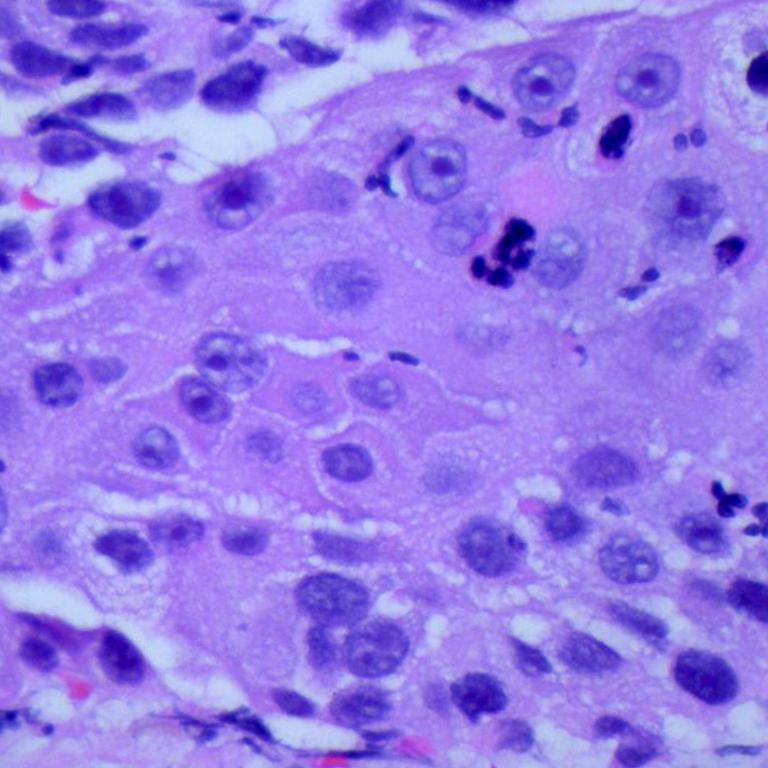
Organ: lung
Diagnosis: squamous carcinomas